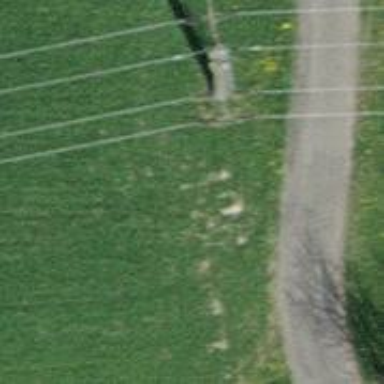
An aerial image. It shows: Power pole.